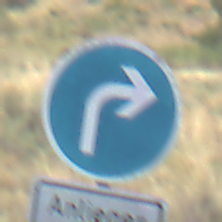
Verkehrszeichen: VorgeschriebeneFahrtrichtungRechts
Zusatzzeichen unten: PersonengruppenFrei1
Umgebung: Outdoor, Nature
Tageszeit: Midday
Wetter: PartlyCloudy
Licht: Natural
Jahreszeit: NotSpecified
Kontrast: HighContrast